Interaction volume radius: 10 \u00c5
Interaction volume height: 15 \u00c5
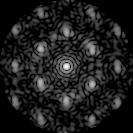
Disorder parameter: 0.4371